Field crop: maize
Growth stage: 2
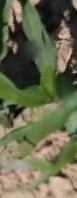
Species: maize